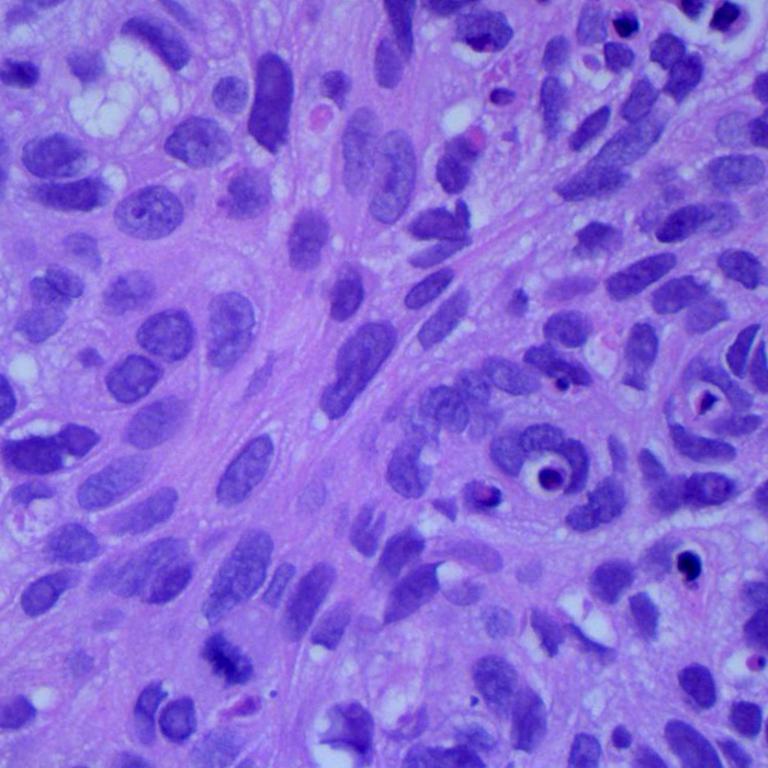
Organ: lung
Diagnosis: squamous carcinomas